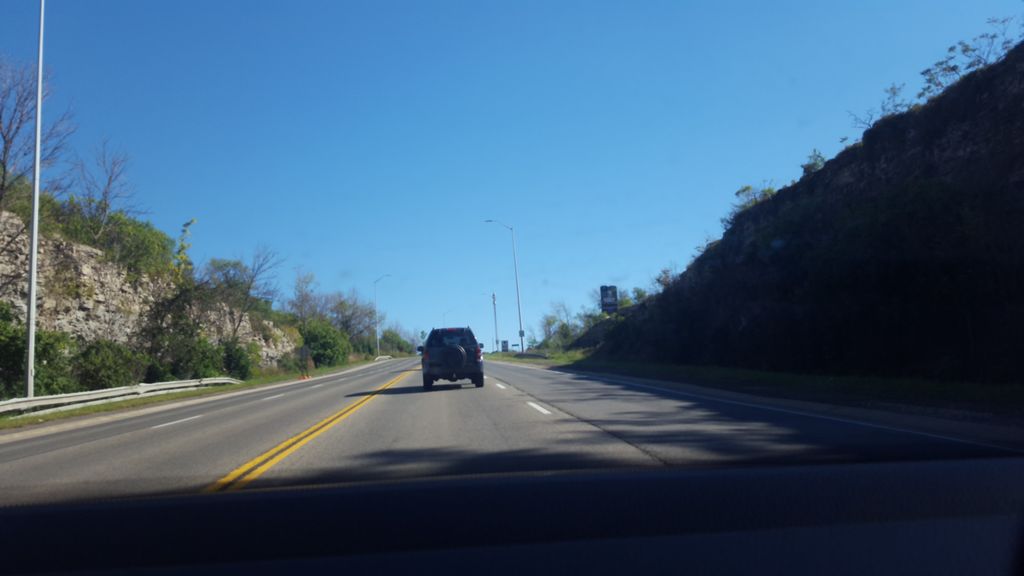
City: hamilton